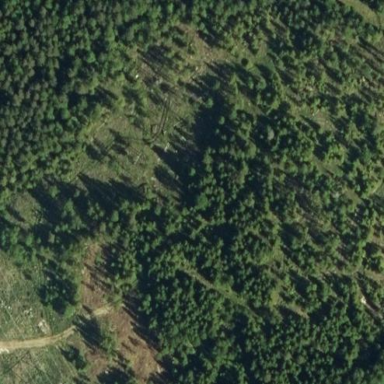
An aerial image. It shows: Woodland with needle-leaved trees.